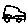
Label: car